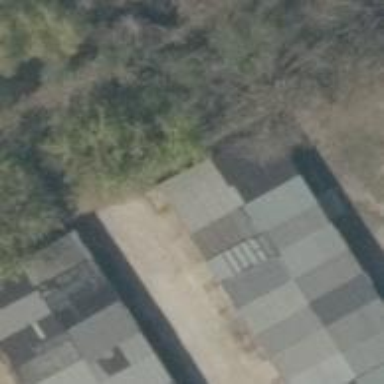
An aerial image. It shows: Group of garages.